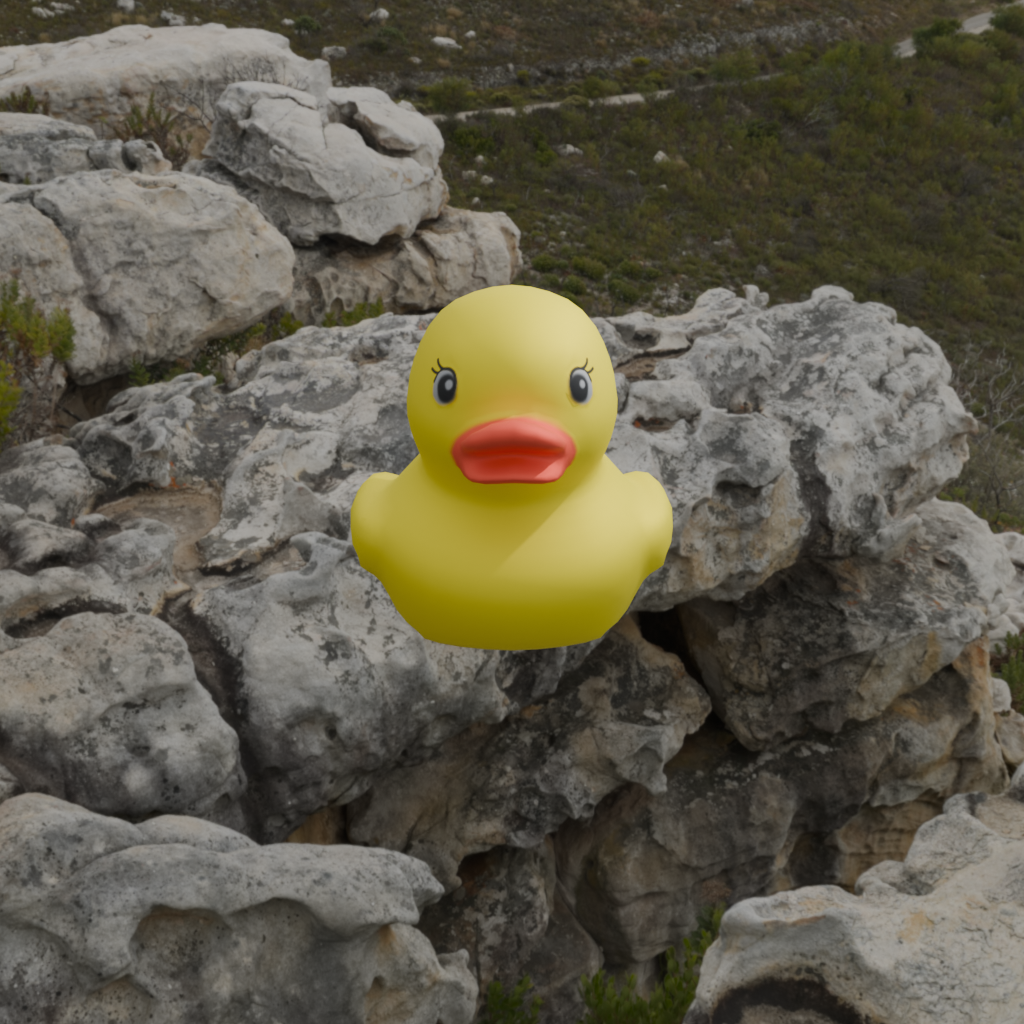
an image of a yellow rubber duck seen from <front> rocky landscape with a cloudy view of the sea.